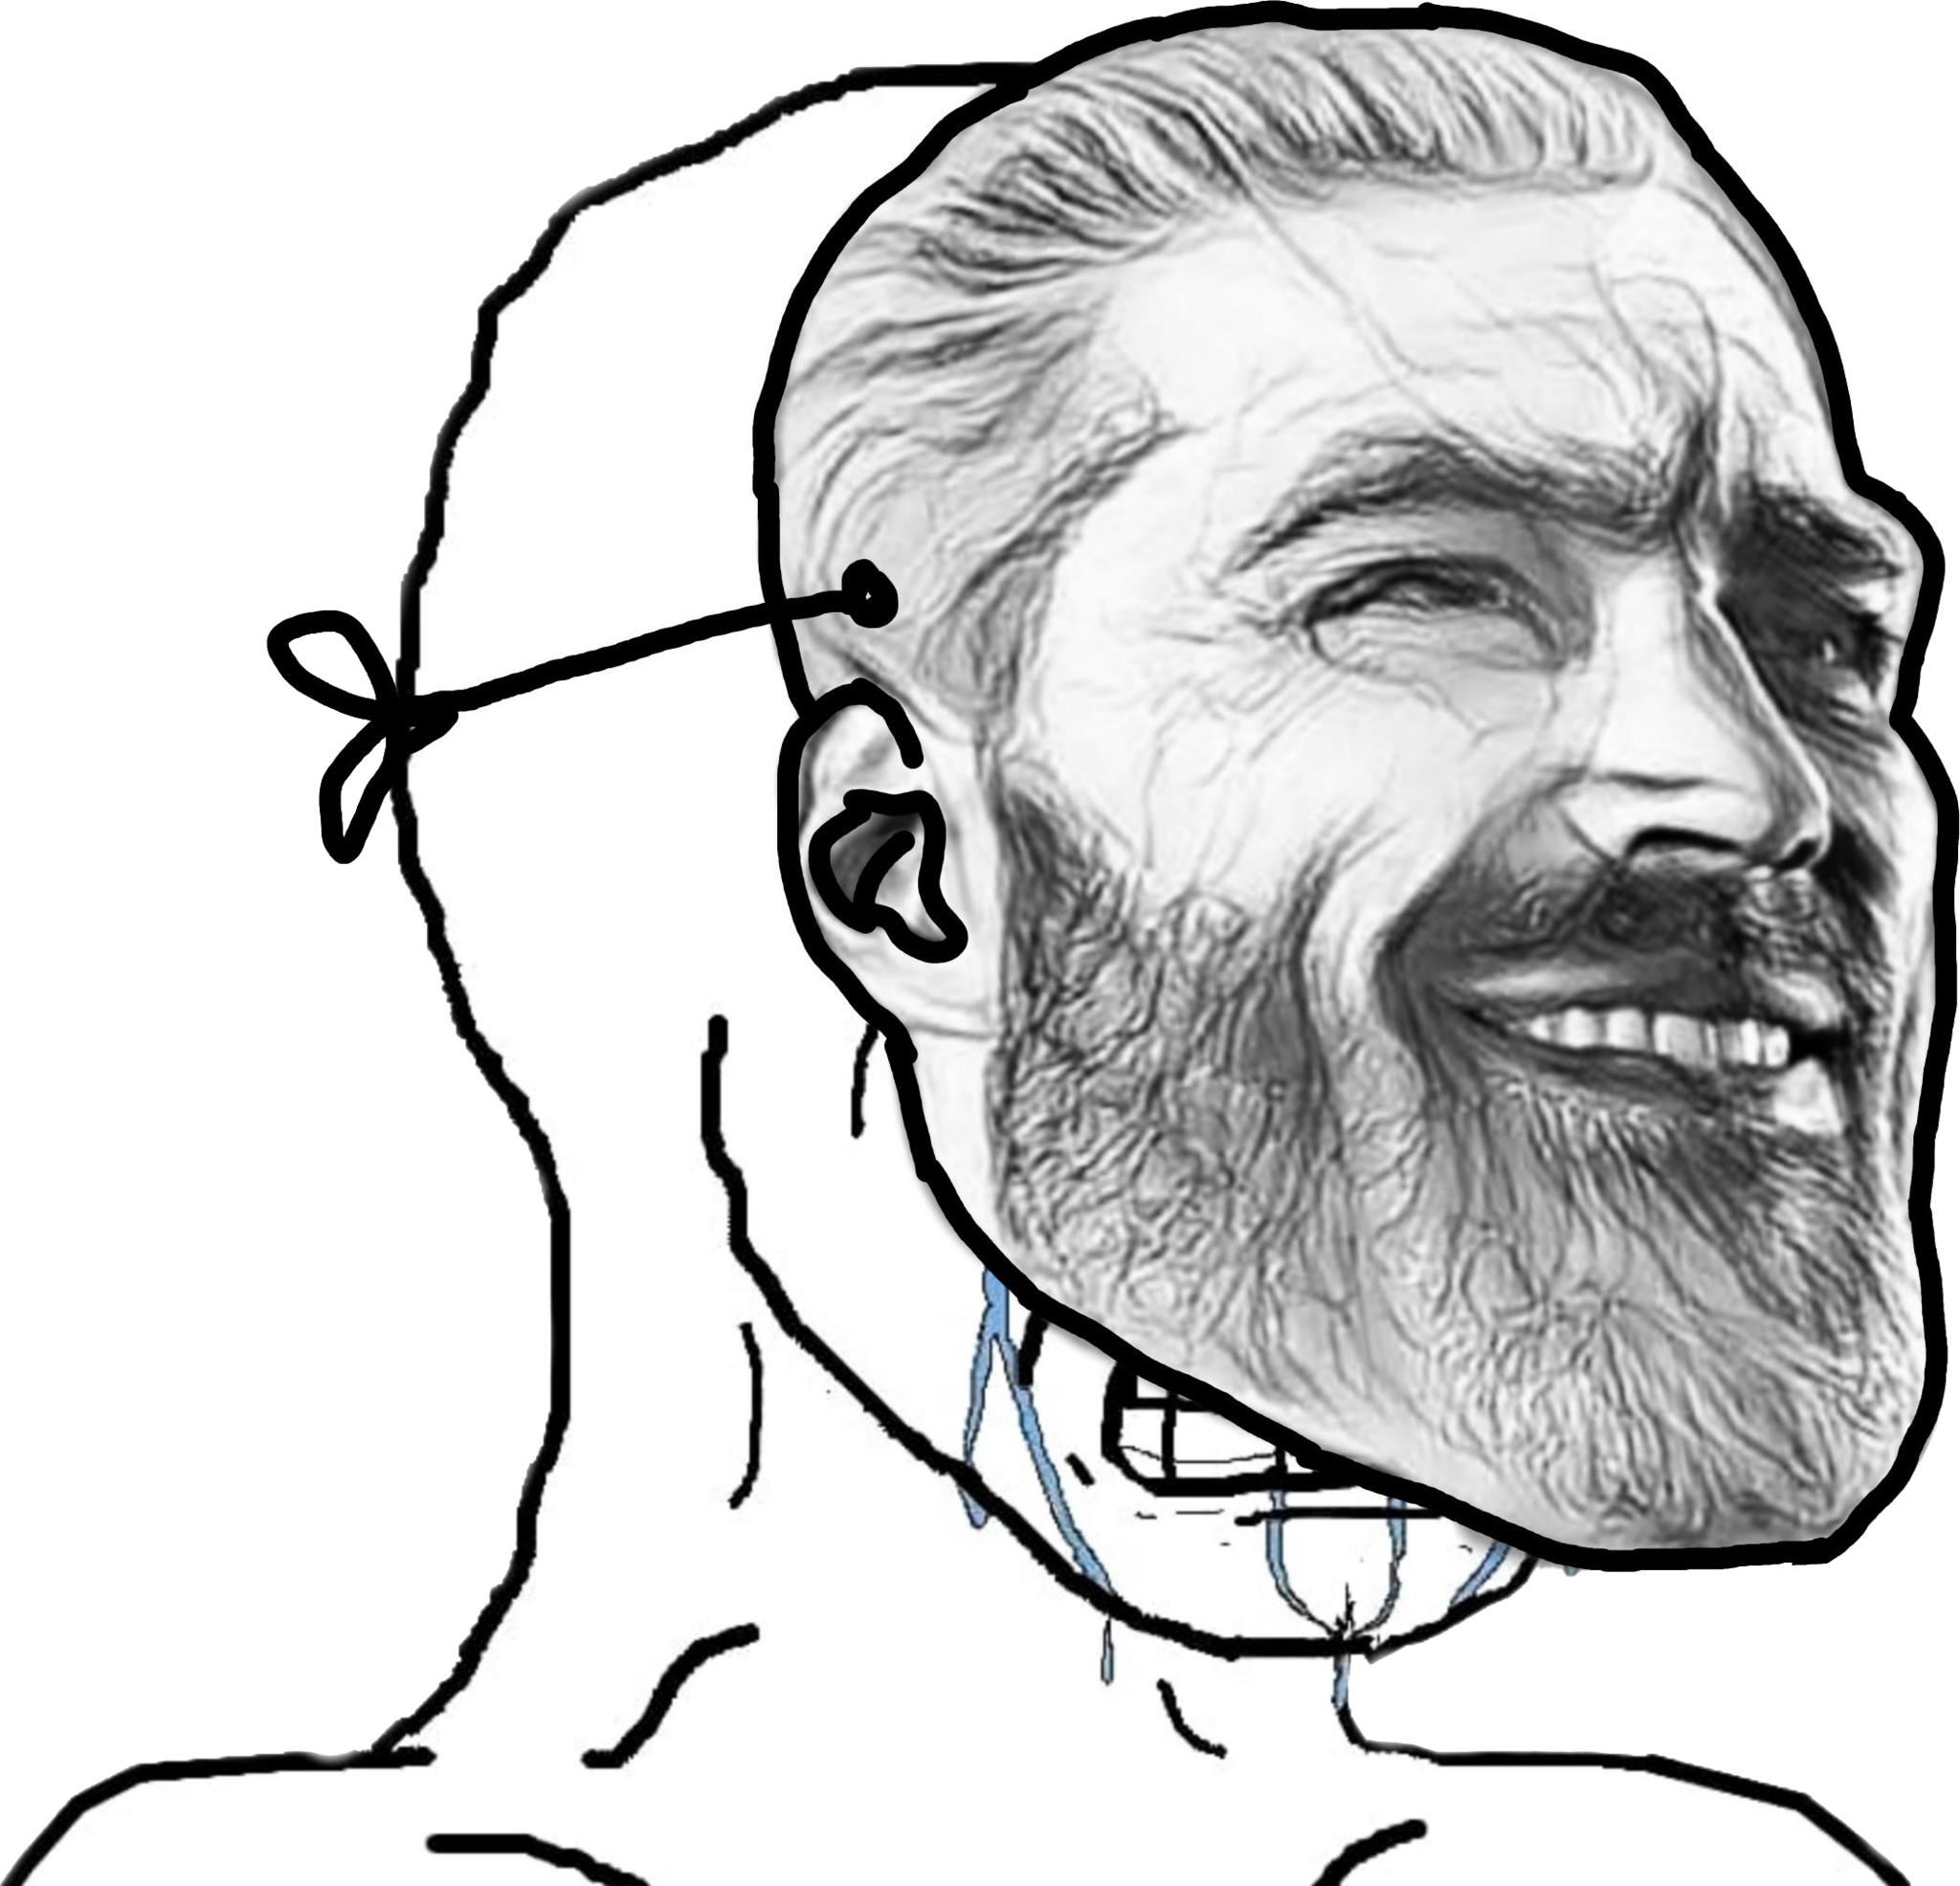
Label: 5_Crying_Wojak